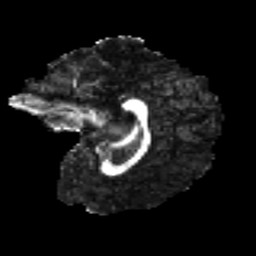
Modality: FA
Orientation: sagittal
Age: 23
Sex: female
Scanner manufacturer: ge
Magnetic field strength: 3 T
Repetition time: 7.8 s
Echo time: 0.0606 s